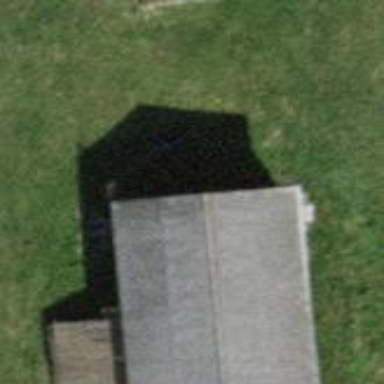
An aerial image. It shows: Shed building.